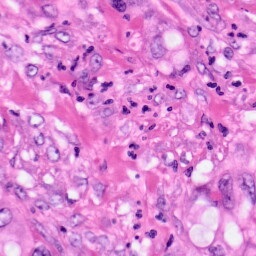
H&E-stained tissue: Pancreatic